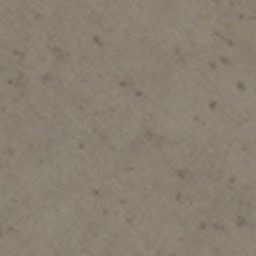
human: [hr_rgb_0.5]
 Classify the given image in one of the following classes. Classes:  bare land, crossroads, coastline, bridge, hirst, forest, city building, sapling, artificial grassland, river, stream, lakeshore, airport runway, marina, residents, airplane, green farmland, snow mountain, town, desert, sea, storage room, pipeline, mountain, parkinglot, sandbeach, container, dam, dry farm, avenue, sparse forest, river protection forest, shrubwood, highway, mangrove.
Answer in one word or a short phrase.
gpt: bare land